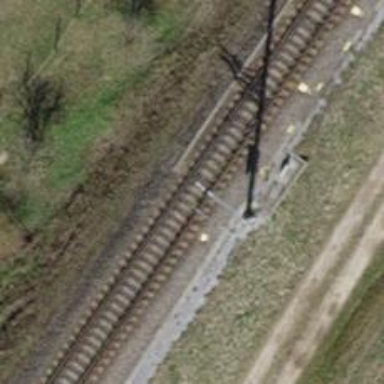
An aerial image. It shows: Railway signal.